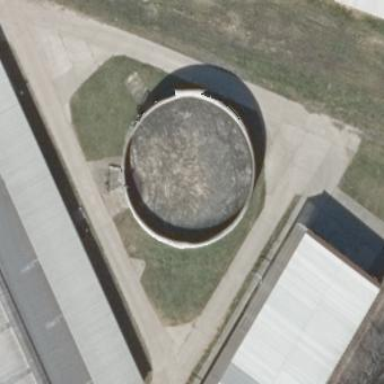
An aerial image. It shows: Building that serves as silo.